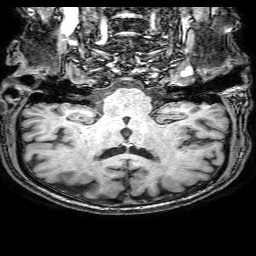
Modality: T1w
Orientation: sagittal
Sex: male
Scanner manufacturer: philips
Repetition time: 0.008113 s
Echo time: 0.00371 s